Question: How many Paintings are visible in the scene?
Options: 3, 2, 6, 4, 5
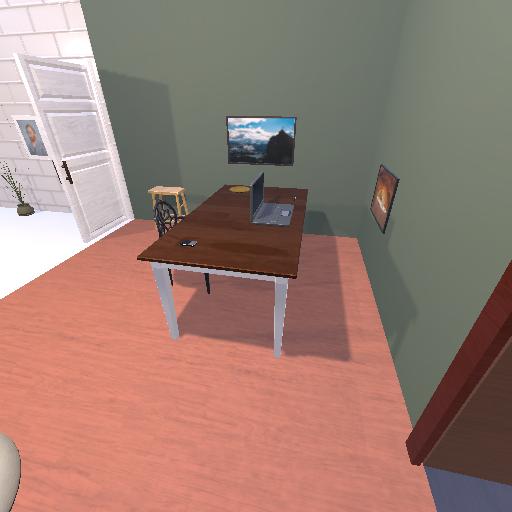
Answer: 3